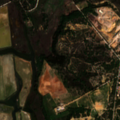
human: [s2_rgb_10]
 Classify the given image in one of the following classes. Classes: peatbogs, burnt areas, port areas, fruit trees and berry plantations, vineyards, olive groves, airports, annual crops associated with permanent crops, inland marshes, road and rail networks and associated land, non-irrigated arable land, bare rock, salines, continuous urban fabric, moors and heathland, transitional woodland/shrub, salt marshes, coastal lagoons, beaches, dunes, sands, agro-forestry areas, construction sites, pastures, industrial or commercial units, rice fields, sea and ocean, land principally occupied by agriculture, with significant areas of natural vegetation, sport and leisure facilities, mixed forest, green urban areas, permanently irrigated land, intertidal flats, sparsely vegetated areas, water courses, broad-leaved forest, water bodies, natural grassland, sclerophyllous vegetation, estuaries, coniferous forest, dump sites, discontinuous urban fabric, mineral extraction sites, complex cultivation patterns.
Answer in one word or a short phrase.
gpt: discontinuous urban fabric, complex cultivation patterns, land principally occupied by agriculture, with significant areas of natural vegetation, coniferous forest, sclerophyllous vegetation, transitional woodland/shrub, salines